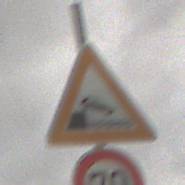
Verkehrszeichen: Ufer
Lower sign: Geschwindigkeit70
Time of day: Midday
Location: Outdoor (Nature)
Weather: Overcast
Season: NotSpecified
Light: Natural